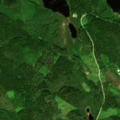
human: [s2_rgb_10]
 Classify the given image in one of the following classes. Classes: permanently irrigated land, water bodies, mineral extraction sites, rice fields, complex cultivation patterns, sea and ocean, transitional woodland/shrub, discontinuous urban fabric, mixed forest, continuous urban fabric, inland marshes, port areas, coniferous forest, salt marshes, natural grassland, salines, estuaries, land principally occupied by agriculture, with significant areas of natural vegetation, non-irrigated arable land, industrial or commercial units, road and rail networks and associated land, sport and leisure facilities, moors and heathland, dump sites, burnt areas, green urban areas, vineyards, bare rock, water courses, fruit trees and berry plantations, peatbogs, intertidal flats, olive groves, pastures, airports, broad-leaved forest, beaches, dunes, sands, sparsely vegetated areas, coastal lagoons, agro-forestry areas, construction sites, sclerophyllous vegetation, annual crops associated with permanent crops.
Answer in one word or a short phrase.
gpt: coniferous forest, mixed forest